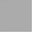
Piece: xx